На кольцевой горизонтальной дороге радиуса $R=1000~м$ стартует гоночный автомобиль массой $m=1000~кг$ с постоянным касательным ускорением $a=2~м/ с^{2}$.
Определите, в течение какого времени гонщику удастся удерживать автомобиль на дороге, если коэффициент трения скольжения шин о покрытие дороги $\mu=0.5$. Ведущие колеса у автомобиля — задние, нагрузки на переднюю и заднюю оси при таком движении одинаковы. Центр масс автомобиля расположен очень низко.
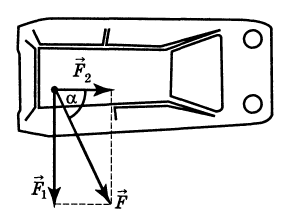
Решение: Рассмотрим силы, действующие на автомобиль в момент времени, когда он должен сорваться с трека. В этом момент силы трения, действующие на задние колеса, достигают своего максимального значения, равного$$F=\mu mg/2,$$и направлены под углом $\alpha$ к вектору скорости (см. рисунок).  Тогда$$F_{1}=F \sin \alpha=\frac{m}{2} \cdot \frac{v^{2}}{R}, \\F_{2}=F \cos \alpha=m a.$$Возводя оба уравнения в квадрат и складывая, получаем$$F^{2}=\left(\frac{m a^{2} t^{2}}{2 R}\right)^{2}+(m a)^{2},$$откуда время равно$$t=\frac{\sqrt{R}}{a}\left(\mu^{2} g^{2}-4 a^{2}\right)^{1 / 4}=26.5~с \approx 27~с.$$
Ответ: $$ t=\frac{\sqrt{R}}{a}\left(\mu^{2} g^{2}-4 a^{2}\right)^{1 / 4} \approx 27~с. $$
Темы:
T, Механика, Кинематика, Всероссийские, Движение по окружности, Ускорение